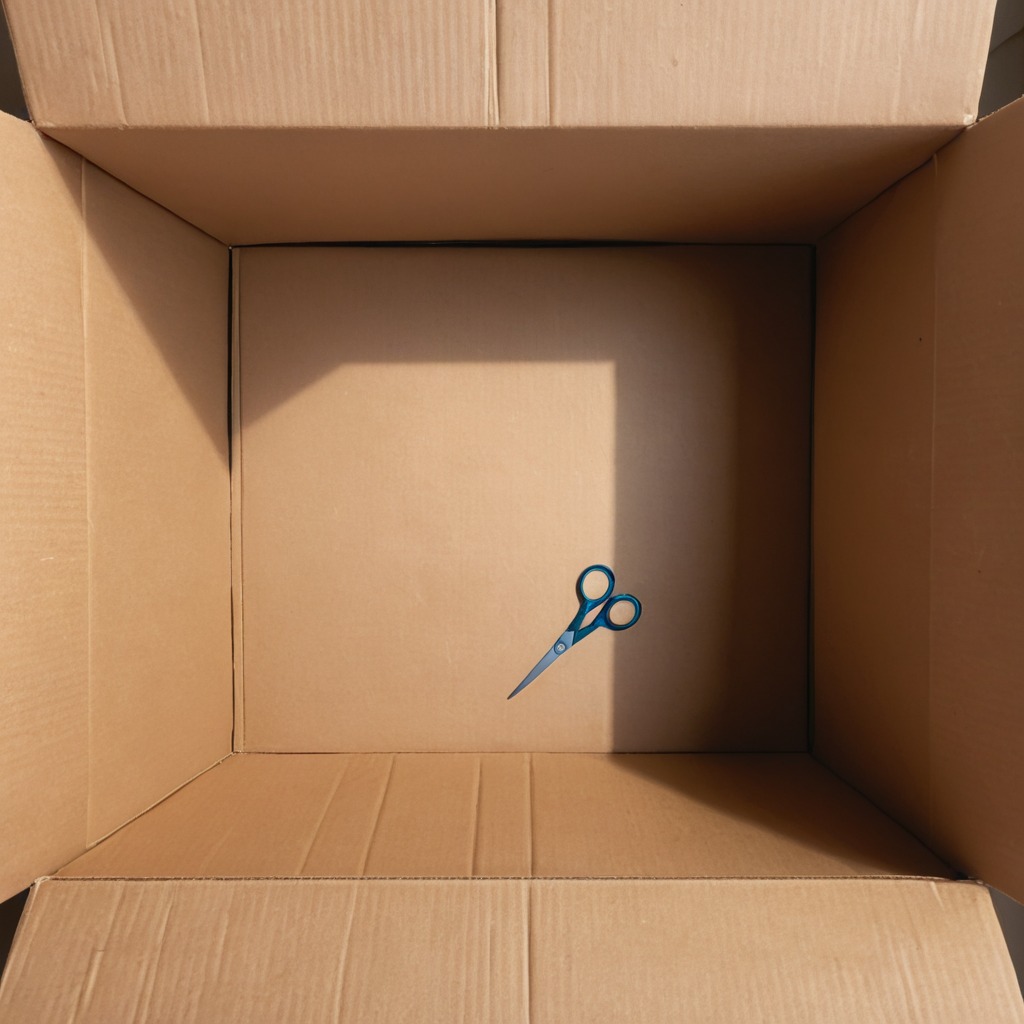
A scissor is lying on the cardboard box surface.